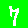
Digit: 7